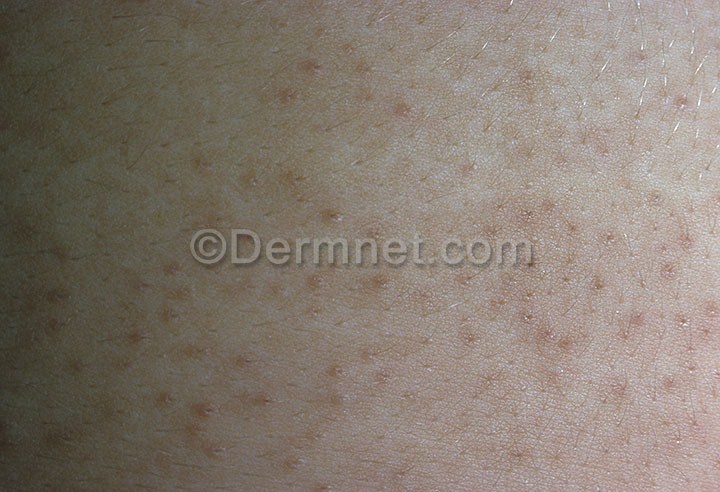
Disease: Atopic Dermatitis Photos